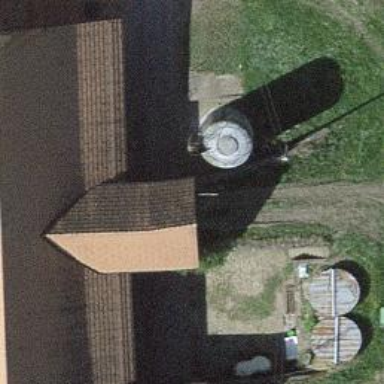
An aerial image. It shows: Silo.